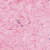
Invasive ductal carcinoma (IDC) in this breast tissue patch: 0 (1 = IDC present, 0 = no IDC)